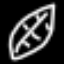
Label: leaf